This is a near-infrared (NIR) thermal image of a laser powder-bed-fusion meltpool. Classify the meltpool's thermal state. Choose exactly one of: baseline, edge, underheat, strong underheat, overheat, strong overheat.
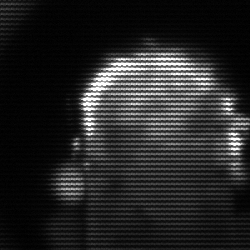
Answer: baseline